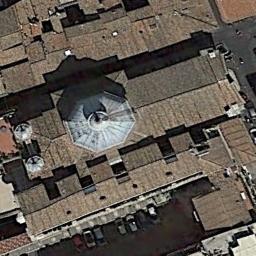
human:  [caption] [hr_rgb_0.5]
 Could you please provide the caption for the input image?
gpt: The tower of the church with an octagon roof and the rest of the church has some brown sloping roofs .

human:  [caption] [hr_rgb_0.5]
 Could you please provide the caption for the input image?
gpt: A church with an orange roof  The center of the church roof is a white diamond shape  There are many buildings and parked vehicles around the church .

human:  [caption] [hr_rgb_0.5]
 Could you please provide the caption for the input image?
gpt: There is a church with a white circular roof next to a parking lot .

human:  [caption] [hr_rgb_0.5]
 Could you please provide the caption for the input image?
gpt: This is a church with an octagon roof building .

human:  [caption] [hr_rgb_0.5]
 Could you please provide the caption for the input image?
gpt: Many cars are near the church .